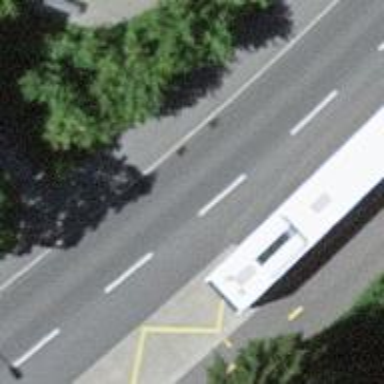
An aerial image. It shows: Bus stop with designated stop position for public transport.